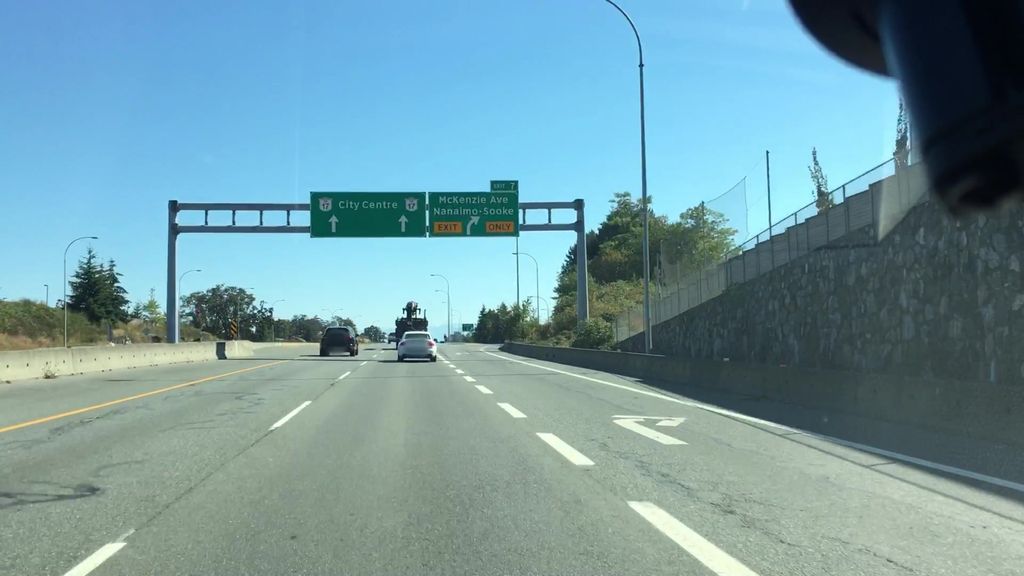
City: victoria